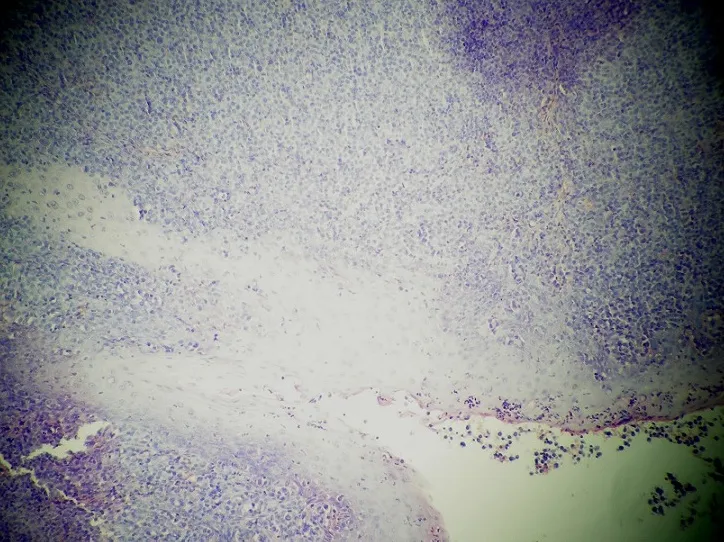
Histological examination shows the presence of diffuse large B cell lymphoma centroblastic variant (HE x 200).
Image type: pathology (immunostaining)